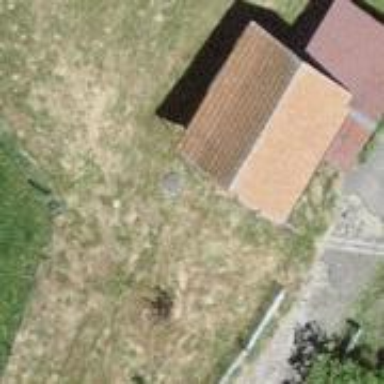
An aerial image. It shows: Rural barn.